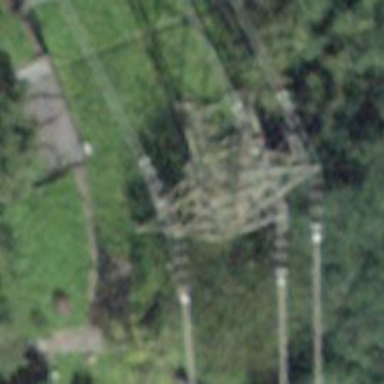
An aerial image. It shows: Towering power structure.